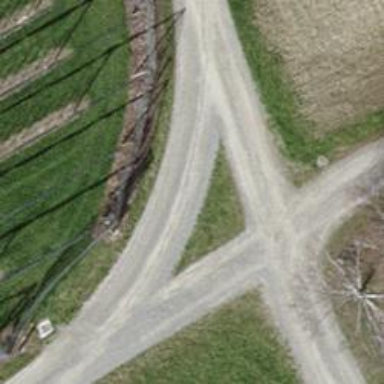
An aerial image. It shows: Pebblestone track with grade2 tracktype.